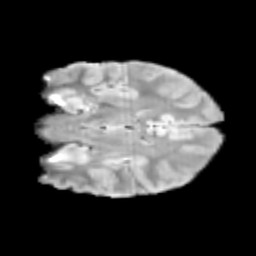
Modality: T2w
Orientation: coronal
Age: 10
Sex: male
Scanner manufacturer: siemens
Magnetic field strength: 3 T
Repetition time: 3.8 s
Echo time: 0.07 s